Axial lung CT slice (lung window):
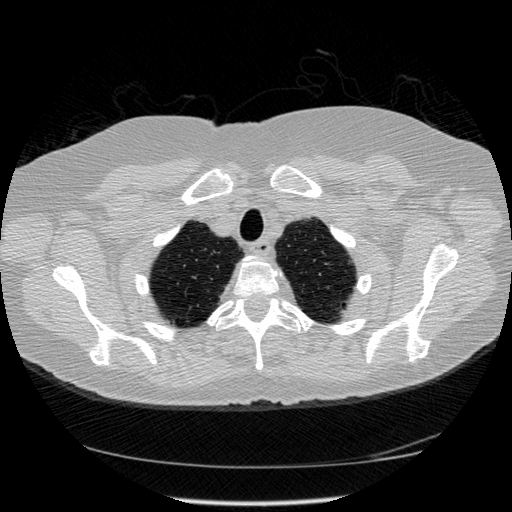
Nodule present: no